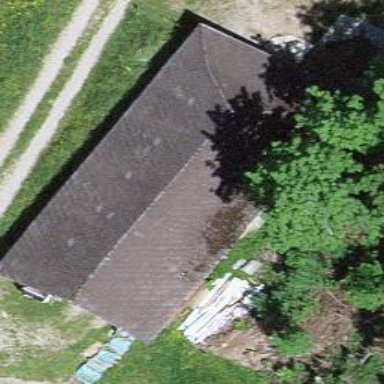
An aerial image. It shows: Shed.